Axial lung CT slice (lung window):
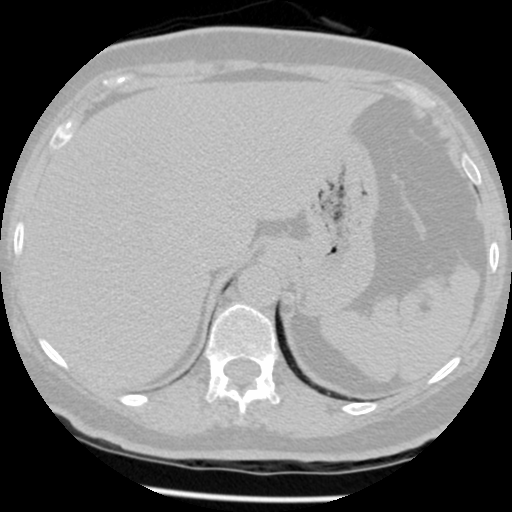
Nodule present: no